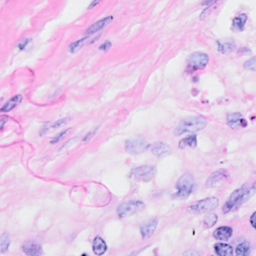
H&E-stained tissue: Breast